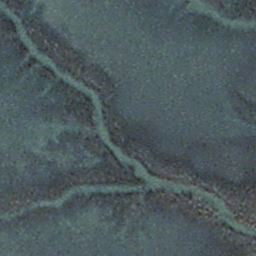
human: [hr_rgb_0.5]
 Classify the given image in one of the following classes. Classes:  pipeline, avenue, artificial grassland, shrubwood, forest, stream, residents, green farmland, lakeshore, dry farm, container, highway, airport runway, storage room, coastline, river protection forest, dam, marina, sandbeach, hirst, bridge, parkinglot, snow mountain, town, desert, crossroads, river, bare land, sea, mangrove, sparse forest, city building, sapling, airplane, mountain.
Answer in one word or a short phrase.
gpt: stream